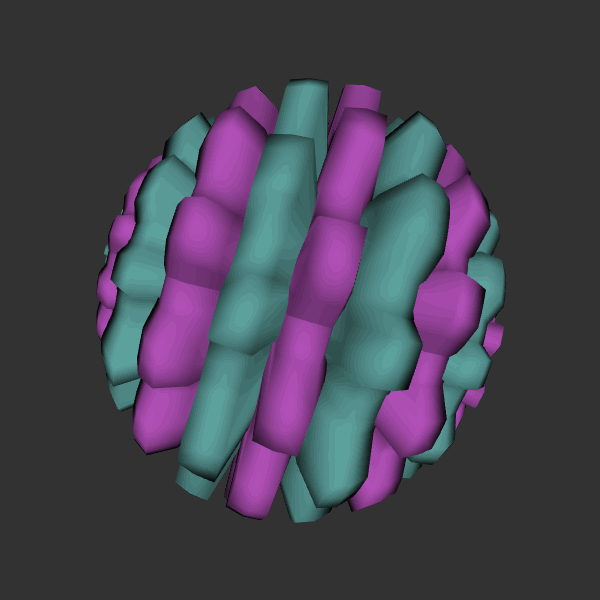
Background: dark